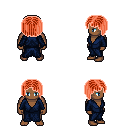
a pixel art fantasy rpg character, male body template, human, dark skin, blue robe, magenta pants, red pageboy hairstyle, four views (front, back, left, right), 2x2 character sprite sheet, small pixel art, hard edges, no anti-aliasing